Question: I tried to increase my heap memory like this:
'-Xmx9g -Xms8g'
to be honest, just because I can.
Now I'm wondering, why the JVM doesn't use more of it, and schedules the GC less frequent.

System:
JVM: Java HotSpot(TM) 64-Bit Server VM (24.51-b03, mixed mode)
Java: version 1.7.0_51, vendor Oracle Corporation
I want to improve my configuration for a modelling process (throughput beats responsiveness).
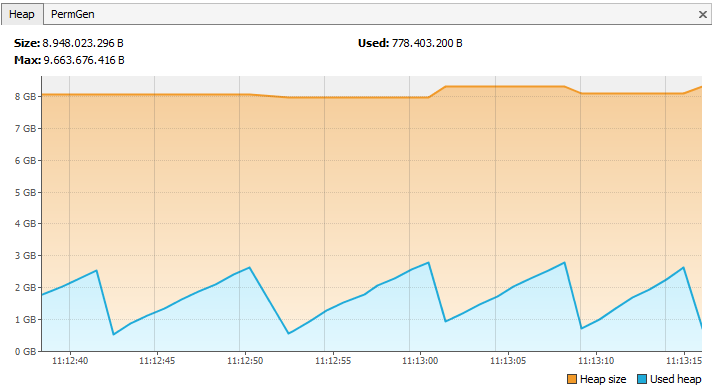
Answer: The HotSpot JVM in Java 1.7 <URL>, and the relevant ones for this discussion are:
- -
When you allocate a new object, it's simply appended into the Eden space. Once Eden is full, it's cleaned in what's known as a "minor collection." Objects in Eden that are still reachable are copied to Survivor, and then Eden is wiped (thus collecting any objects that weren't copied over).
For example, take this simple app:
'''
public class Heaps {
public static void main(String[] args) {
Object probe = new Object();
for (;;) {
Object o = new Object();
if (o.hashCode() == probe.hashCode()) {
System.out.print(".");
}
}
}
}
'''
The 'probe' stuff is just there to make sure the JVM can't optimize away the loop; the repeated 'new Object()' is really what we're after. If you run this with the default JVM options, you'll get a graph like the one you saw. Objects are allocated on Eden, which is just a small fraction of the overall heap. Once Eden is full, it triggers a minor collection, which wipes out all those new objects and brings the heap usage down to its "baseline," close to 0.
So, how do you fill up the whole heap? Set Eden to be very big! Oracle publishes its <URL>, and the two that are relevant here are '-XX:NewSize' and '-XX:MaxNewSize'. When I ran the above program with '-Xms9g -XX:NewSize=8g -XX:MaxNewSize=8g', I got something closer to what you expected.

In one run, this used up nearly all of the heap, and all of the Eden space I specified; subsequent runs only took up a fraction of the Eden I specified, as you can see here. I'm not quite sure why this is.
VisualVM has a plugin called Visual GC that lets you see more details about your heap. Here's a screen shot from mine, taken at just the right moment that shows Eden nearly full, while the old space is pretty much empty (since none of those 'new Object()'s in the loop survive Eden collections).